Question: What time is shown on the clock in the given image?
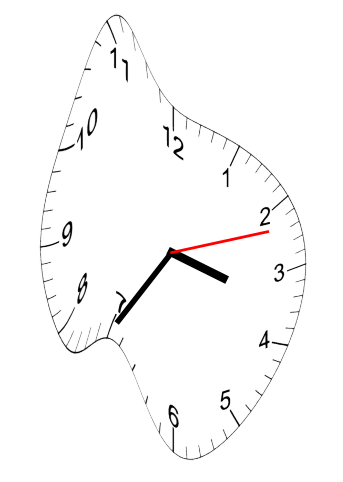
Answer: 03:35:12